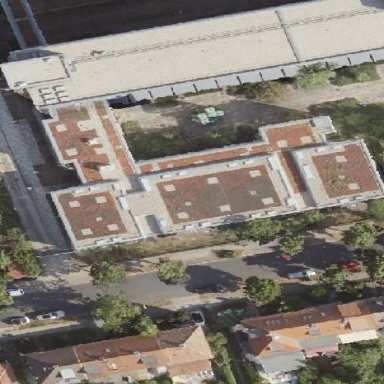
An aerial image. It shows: Flat-roofed university building.